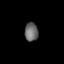
Tissue: lung
Cell type: Fibroblasts
Senescence score: 0.5529
Nuclear area (px): 240
Mean DAPI intensity: 107.017